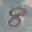
Label: 8